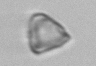
Label: detritus_transparent